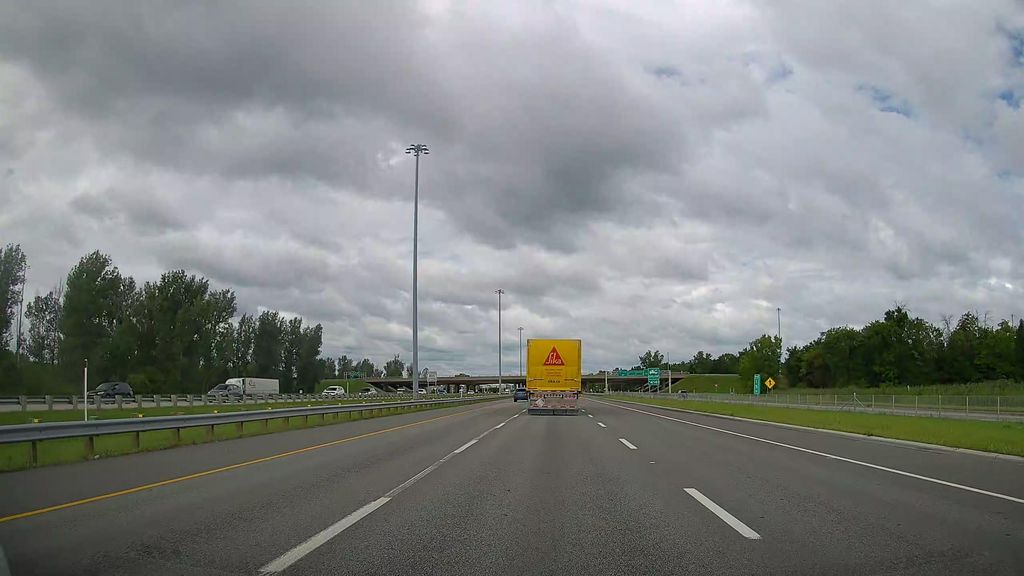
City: montreal